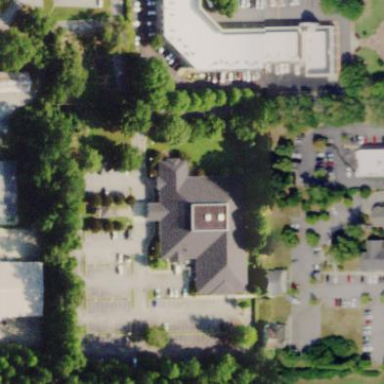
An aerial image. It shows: Public library building.